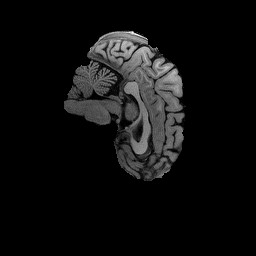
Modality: T1w
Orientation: sagittal
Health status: healthy